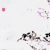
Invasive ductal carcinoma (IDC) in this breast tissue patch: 0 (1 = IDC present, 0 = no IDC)